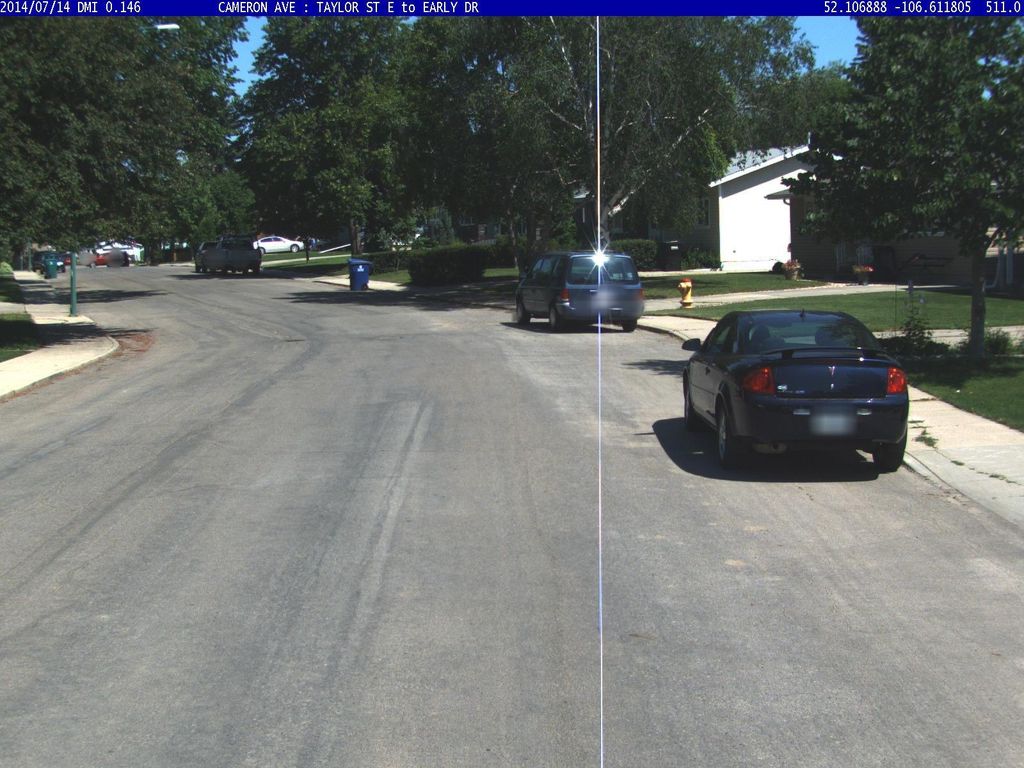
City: saskatoon